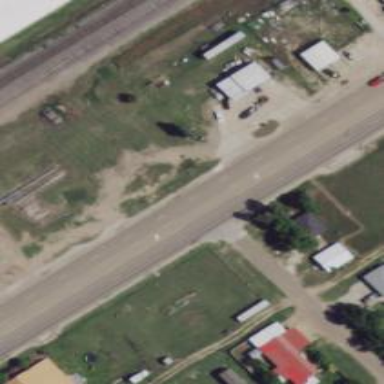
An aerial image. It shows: Road with stop sign.